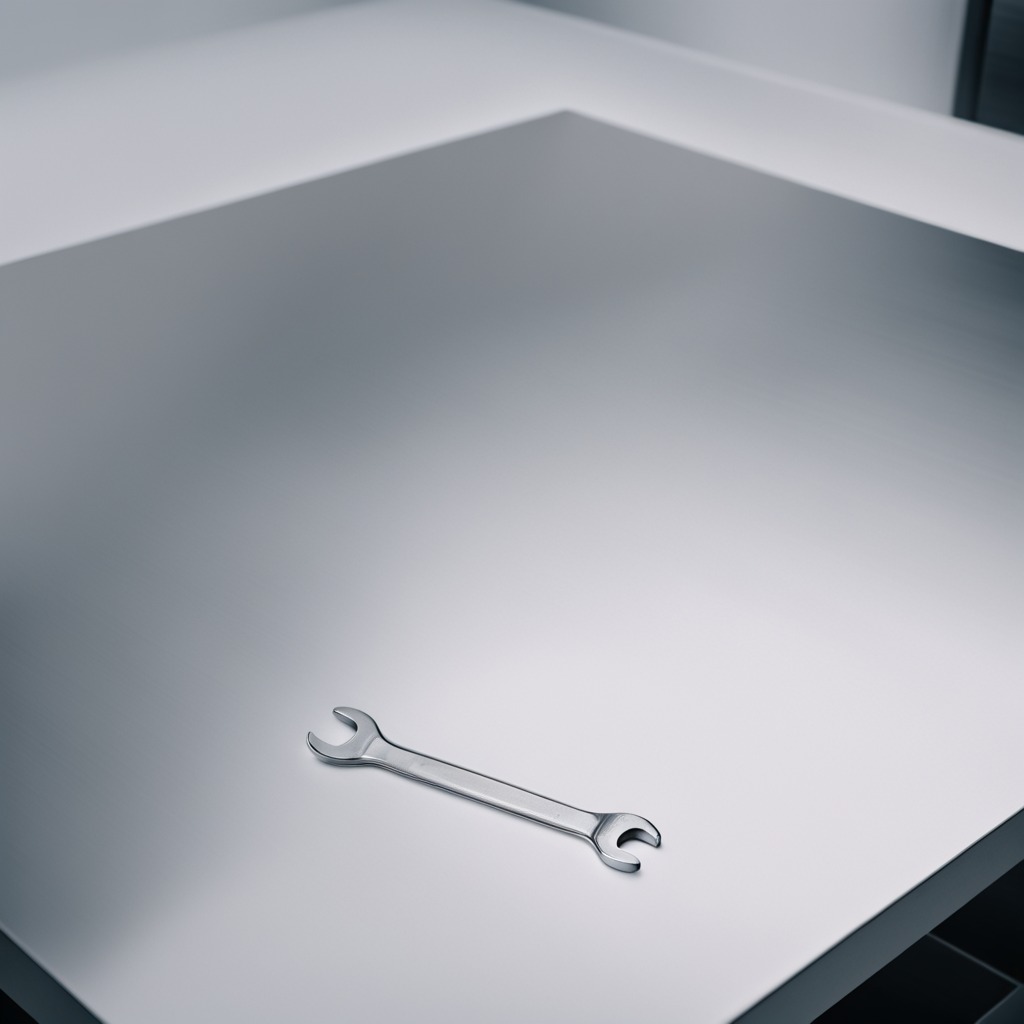
An wrench is lying on the stainless steel table.